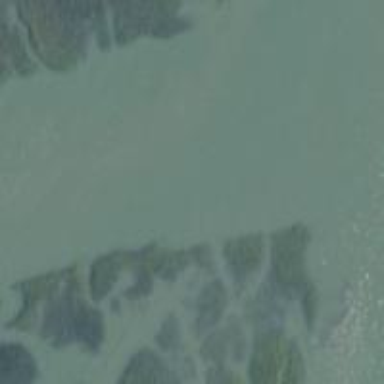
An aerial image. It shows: Saltmarsh wetland.